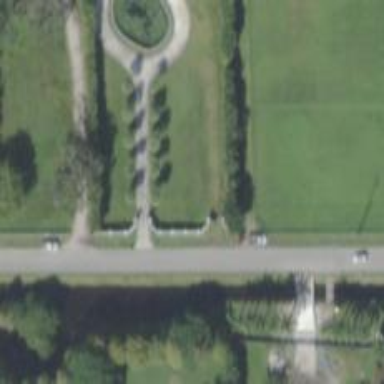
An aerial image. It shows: Driveway leading to service road.